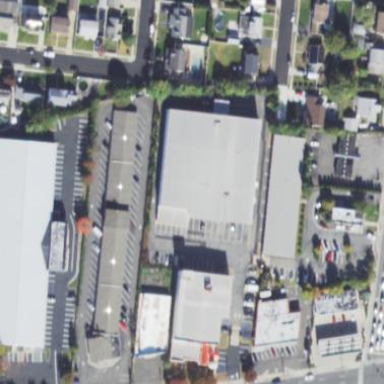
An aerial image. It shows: Retail building.